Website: apple
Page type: billing-address
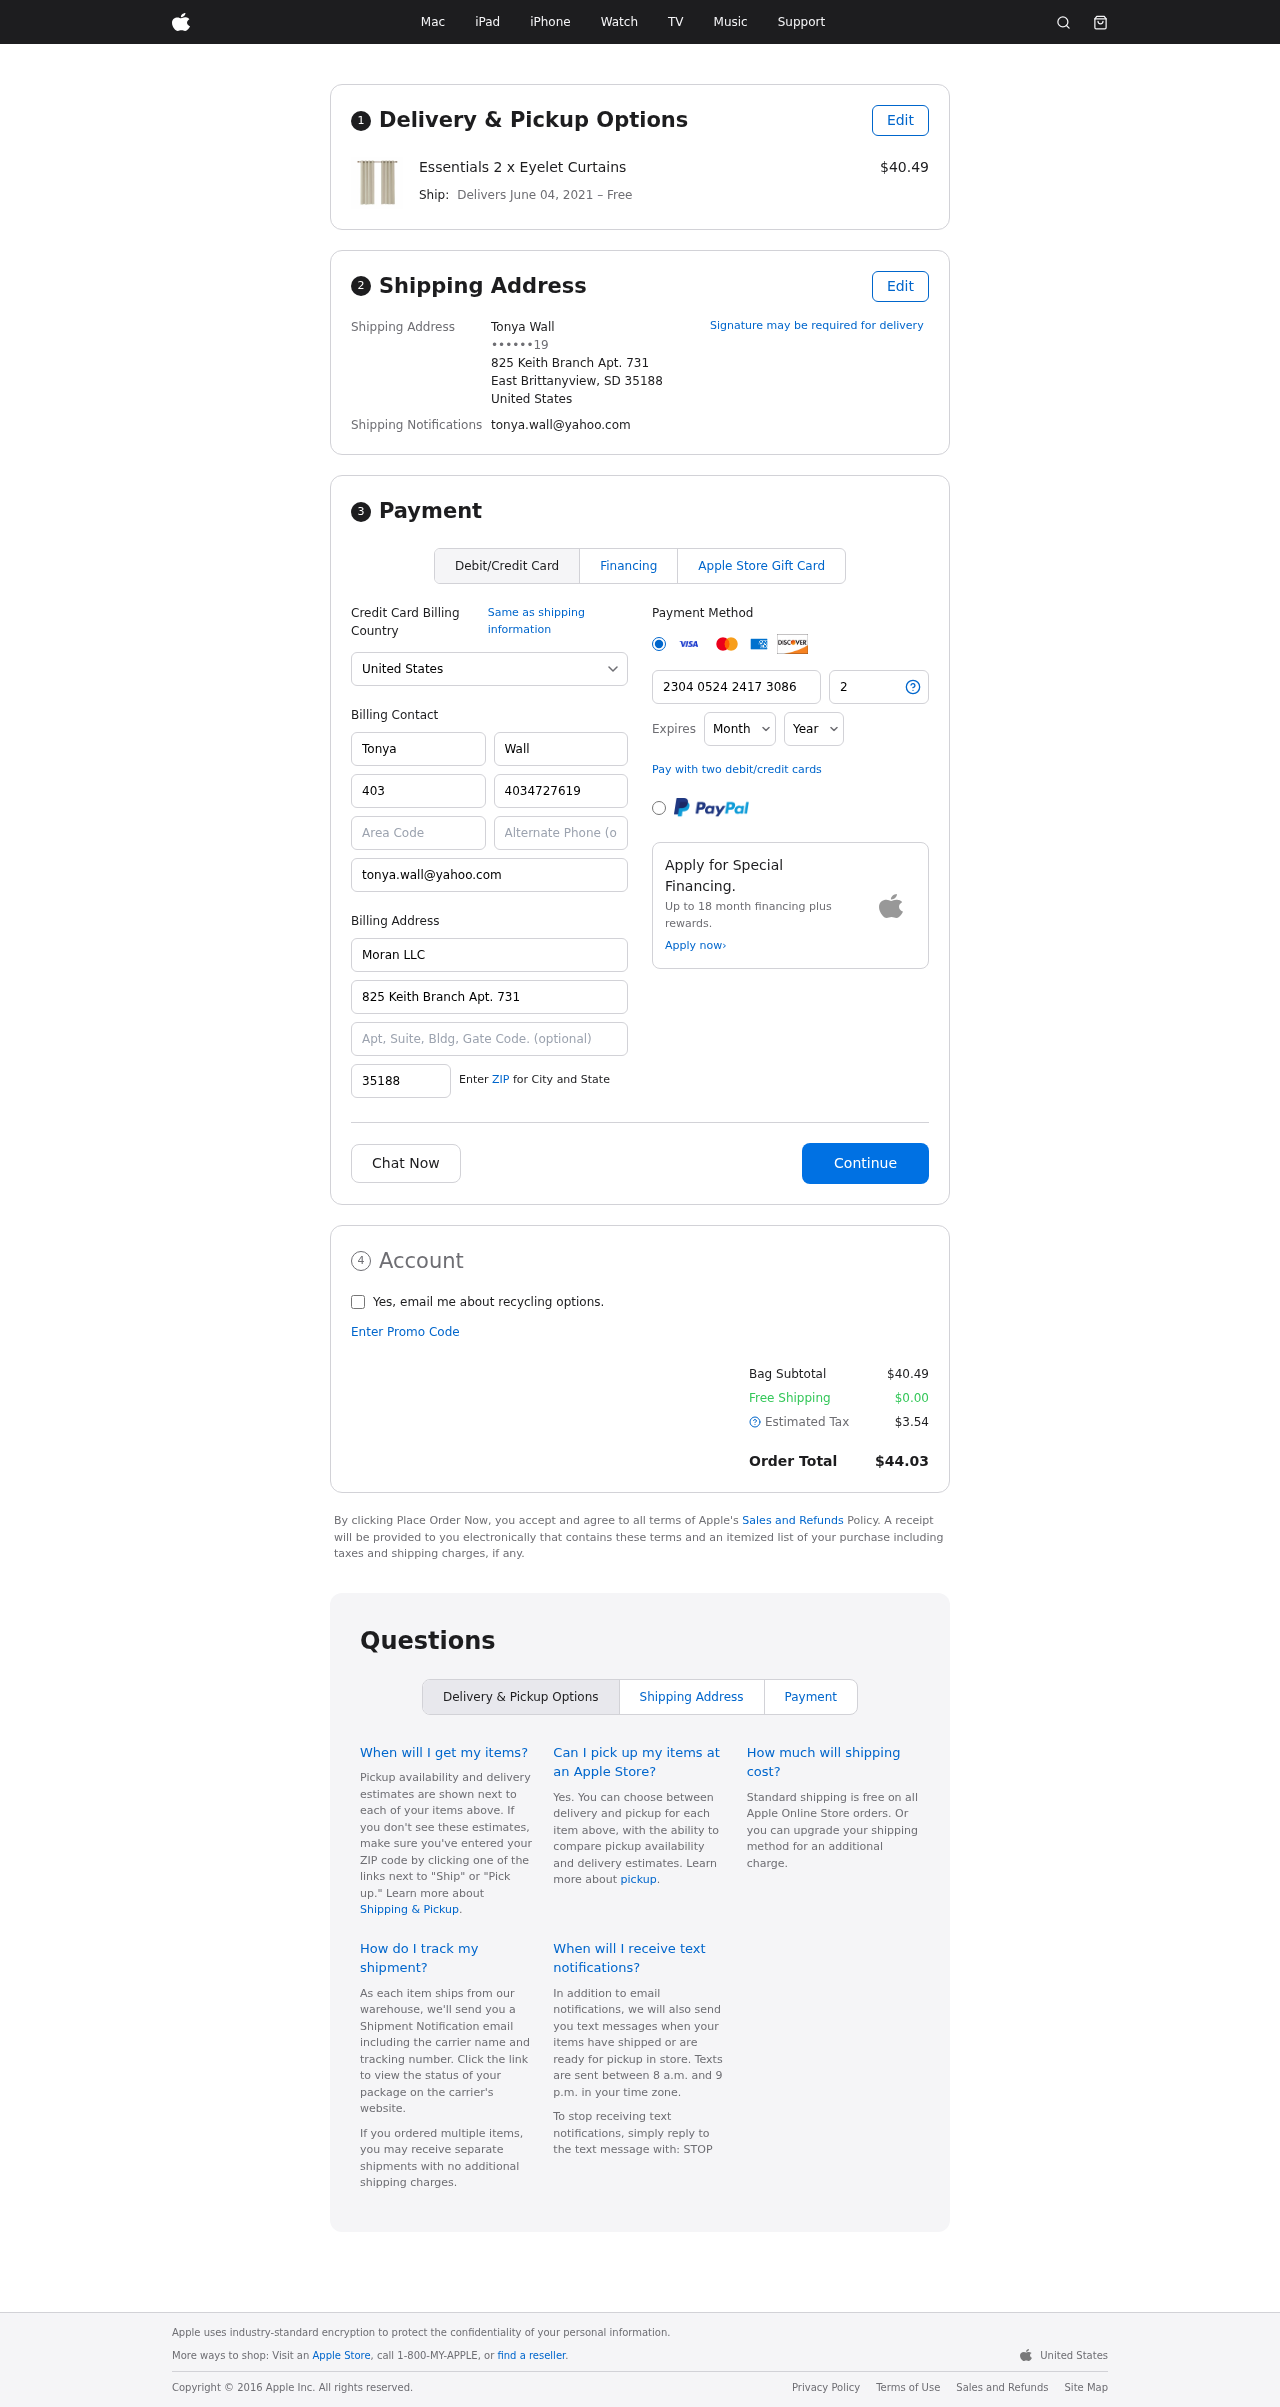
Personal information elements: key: PII_CARD_CVV
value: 267
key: PII_CARD_EXPIRY_MONTH
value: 03
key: PII_CARD_EXPIRY_YEAR
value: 28
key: PII_CARD_NUMBER
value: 2304 0524 2417 3086
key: PII_CITY_STATE_ZIP
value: East Brittanyview, SD 35188
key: PII_COUNTRY
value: United States
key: PII_EMAIL
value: tonya.wall@yahoo.com
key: PII_FULLNAME
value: Tonya Wall
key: PII_STREET
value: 825 Keith Branch Apt. 731
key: PII_PHONE_MASKED
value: ••••••19
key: PII_BILLING_FIRSTNAME
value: Tonya
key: PII_BILLING_LASTNAME
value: Wall
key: PII_BILLING_PHONE_AREA
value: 403
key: PII_BILLING_PHONE
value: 4034727619
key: PII_BILLING_EMAIL
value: tonya.wall@yahoo.com
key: PII_BILLING_COMPANY
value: Moran LLC
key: PII_BILLING_STREET
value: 825 Keith Branch Apt. 731
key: PII_BILLING_POSTCODE
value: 35188
Product elements: key: PRODUCT1_NAME
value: Essentials 2 x Eyelet Curtains
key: PRODUCT1_PRICE
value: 40.49
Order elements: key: ORDER_DELIVERY_DATE
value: June 04, 2021
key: ORDER_SUBTOTAL
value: $40.49
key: ORDER_SHIPPING_COST
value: $0.00
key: ORDER_TAX
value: $3.54
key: ORDER_TOTAL
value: $44.03